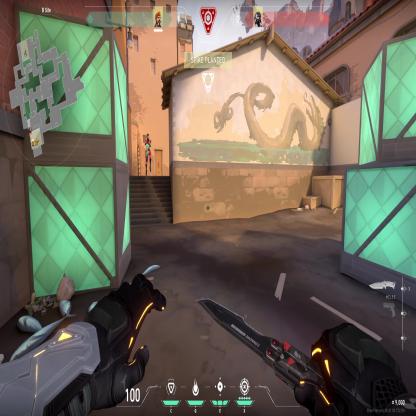
Label: enemy